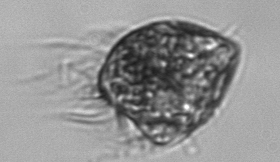
Label: Strombidium_morphotype1